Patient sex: M
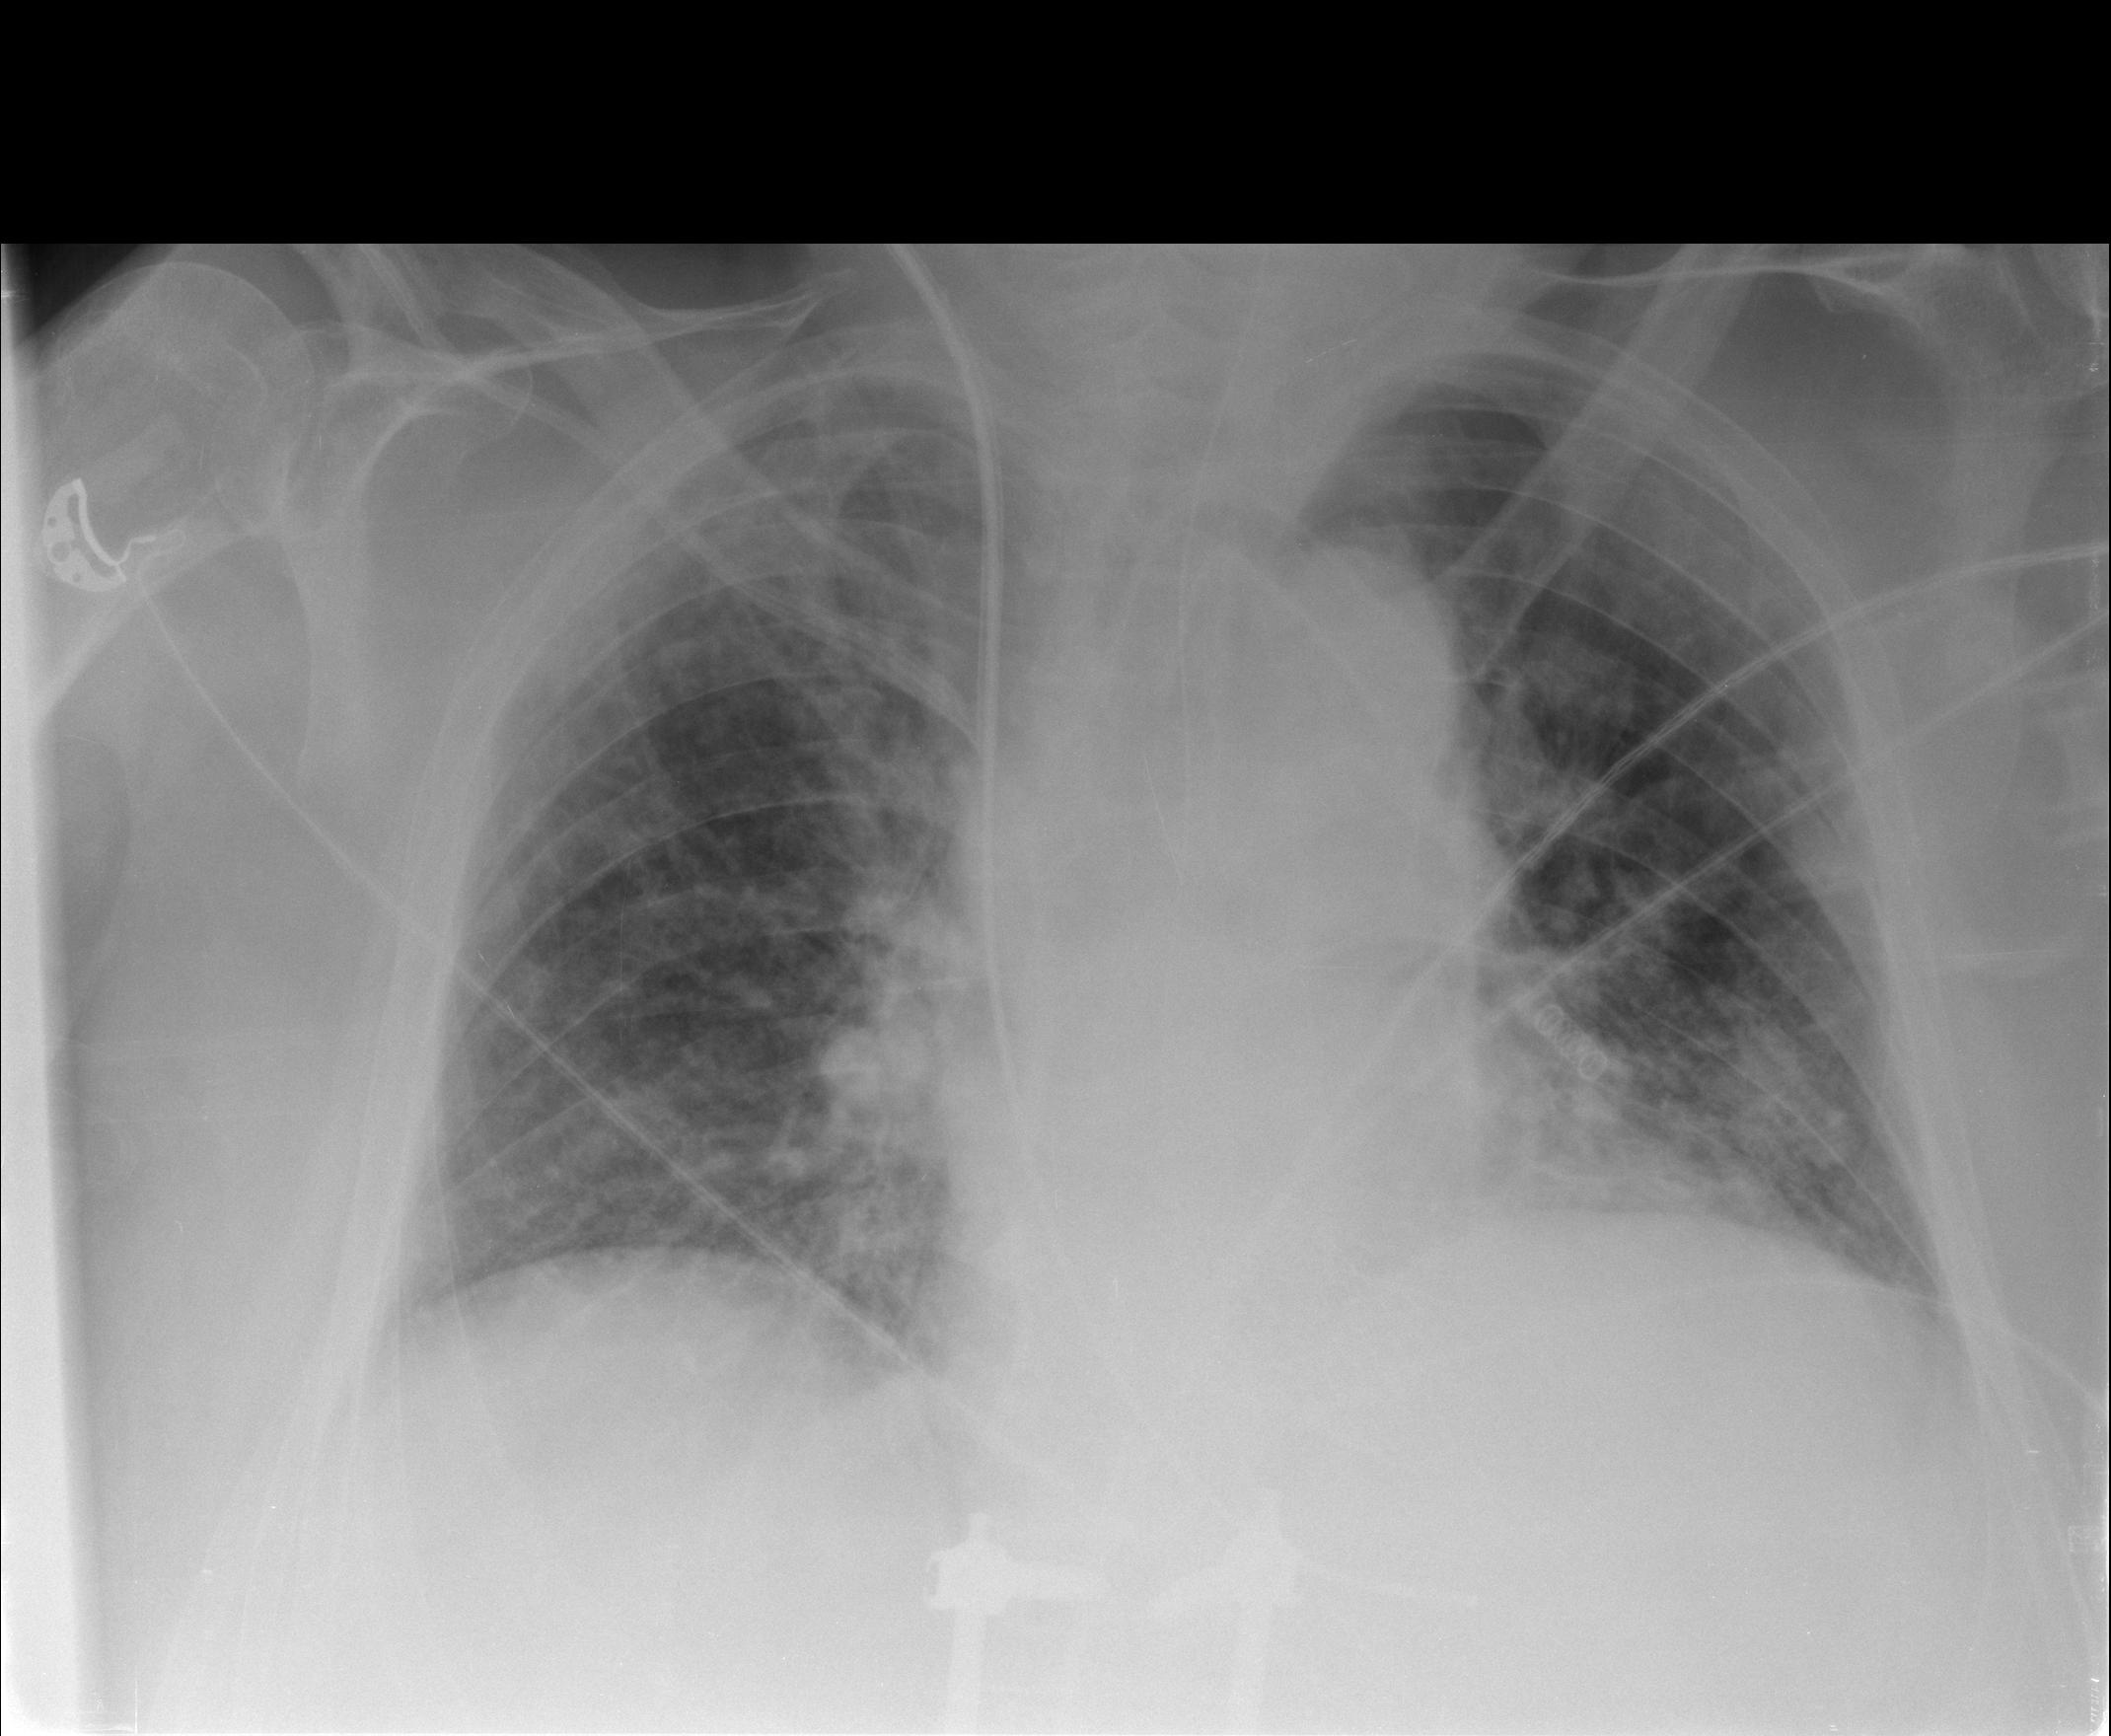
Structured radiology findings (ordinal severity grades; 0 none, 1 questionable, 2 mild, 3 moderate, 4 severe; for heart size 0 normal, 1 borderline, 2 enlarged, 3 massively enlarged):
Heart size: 2
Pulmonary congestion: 2
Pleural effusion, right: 0
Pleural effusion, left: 2
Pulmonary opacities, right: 3
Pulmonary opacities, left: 3
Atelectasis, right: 2
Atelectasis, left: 0